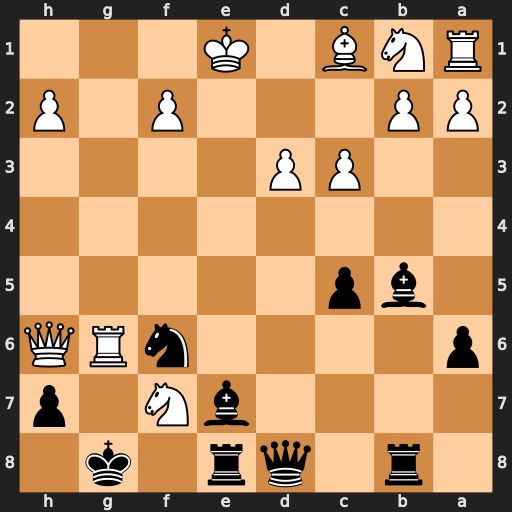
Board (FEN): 1r1qr1k1/4bN1p/p4nRQ/1bp5/8/2PP4/PP3P1P/RNB1K3
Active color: b
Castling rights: Q
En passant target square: -
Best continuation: Kxf7 Rg7+ Ke6 Qh3+ Kd6